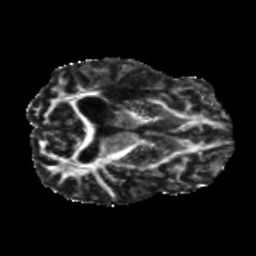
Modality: FA
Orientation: axial
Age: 49
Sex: male
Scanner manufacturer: siemens
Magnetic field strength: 3 T
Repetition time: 5.25 s
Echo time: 0.08 s